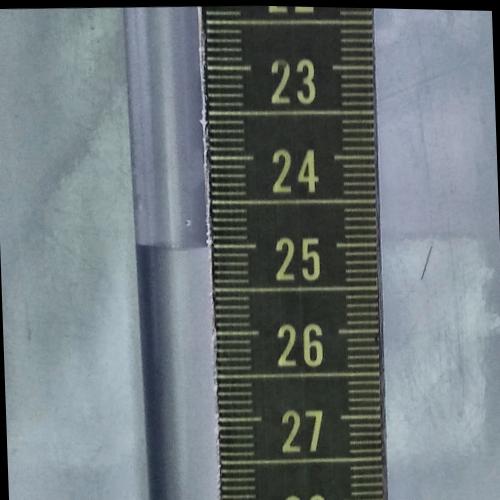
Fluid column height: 25.0 cm